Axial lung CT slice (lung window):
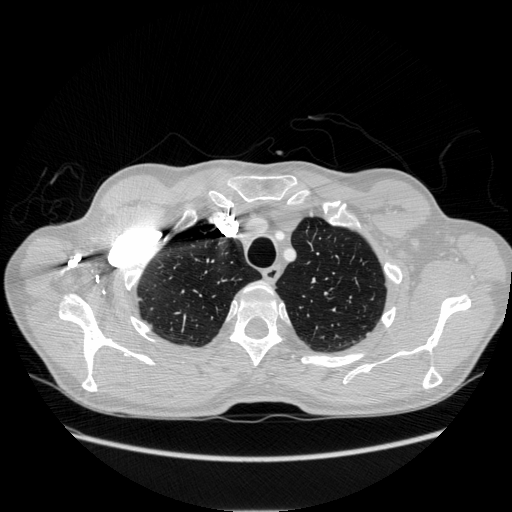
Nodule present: no